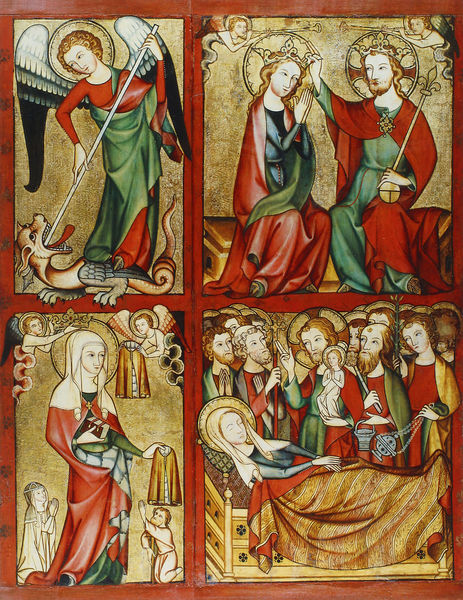
Titel: Altenberger Altar, rechter Flügel
Künstler: Rheinischer Meister
Institution: Frankfurt, Städel
Schlagwörter: flügel, grün, rot, rahmen, tod, gold, mutter, engel, jungfrau, heiligenschein, heilig, maria, madonna, mutter gottes, drache, insignien, quadriga, gottesmutter, weihrauchgefäß, krönung mariens, regina, unsere liebe frau, heilige maria, madonna mit dem kind, maria königin, gottesgebärerin, maria von nazaret, maria regina